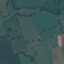
Land use / land cover class: Pasture